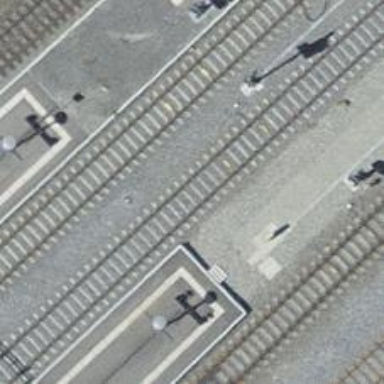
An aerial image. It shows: Single railway track with electrification through contact line.